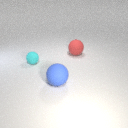
small cyan rubber sphere to the left of large blue rubber sphere